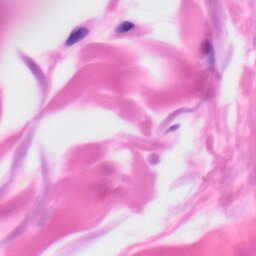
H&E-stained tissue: Skin